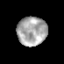
Tissue: prostate
Cell type: Epithelial cells
Senescence score: 0.3579
Nuclear area (px): 843
Mean DAPI intensity: 167.145